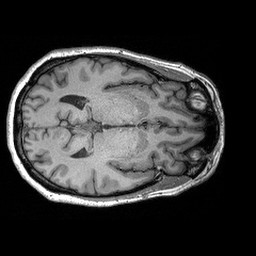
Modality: T1w
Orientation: axial
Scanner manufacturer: siemens
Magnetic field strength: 3 T
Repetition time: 2.3 s
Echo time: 0.00298 s